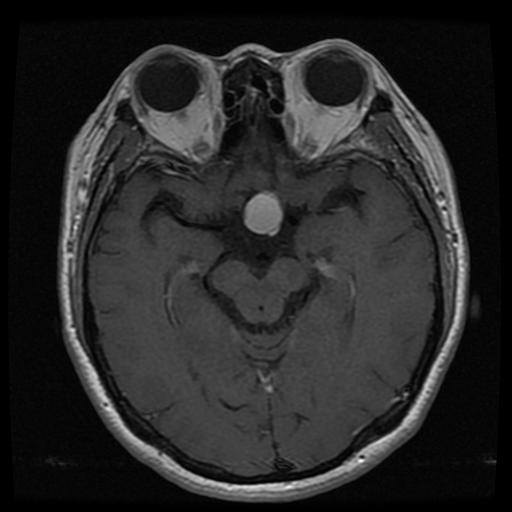
Label: pituitary